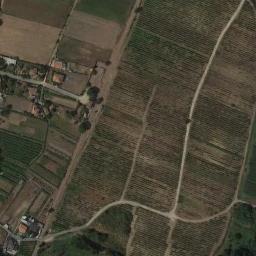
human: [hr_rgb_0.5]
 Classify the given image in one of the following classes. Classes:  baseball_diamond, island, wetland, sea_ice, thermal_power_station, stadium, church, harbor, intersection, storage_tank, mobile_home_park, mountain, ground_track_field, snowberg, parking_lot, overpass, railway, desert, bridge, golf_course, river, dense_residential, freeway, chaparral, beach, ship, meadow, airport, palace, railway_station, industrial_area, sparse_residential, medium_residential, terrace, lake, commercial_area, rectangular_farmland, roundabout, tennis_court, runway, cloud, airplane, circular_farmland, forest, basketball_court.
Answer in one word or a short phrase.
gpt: rectangular_farmland